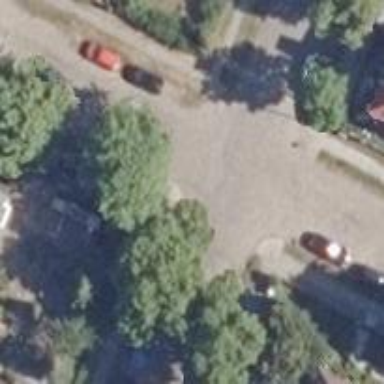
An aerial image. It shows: Residential road with sidewalks on both sides.